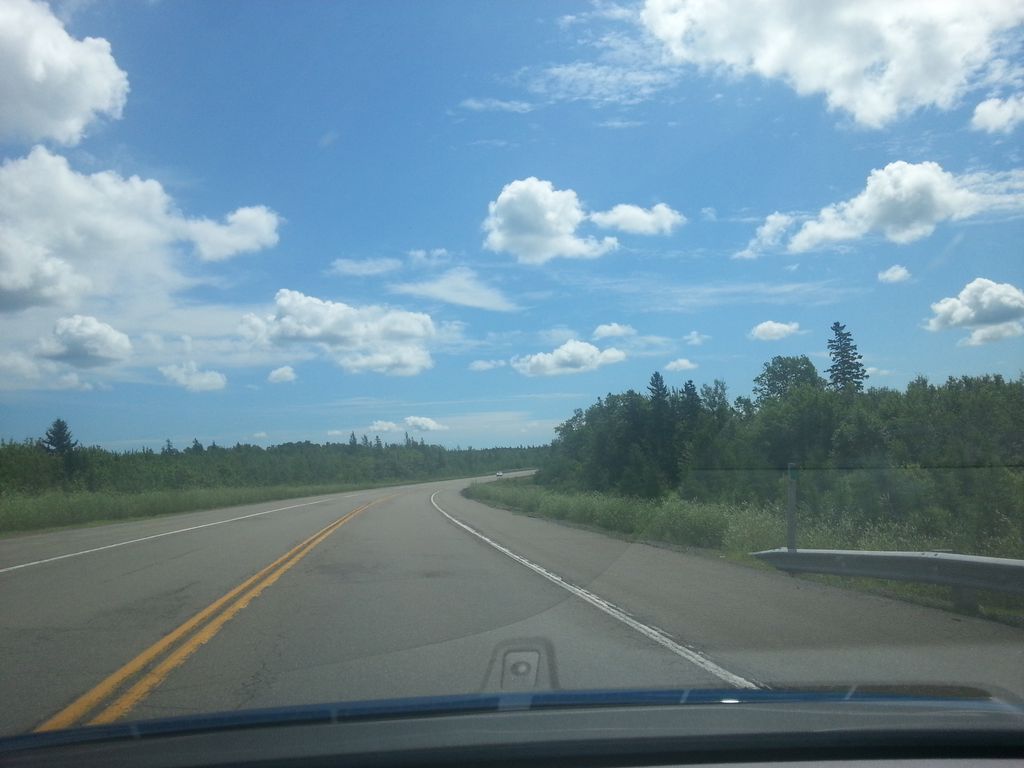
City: charlottetown